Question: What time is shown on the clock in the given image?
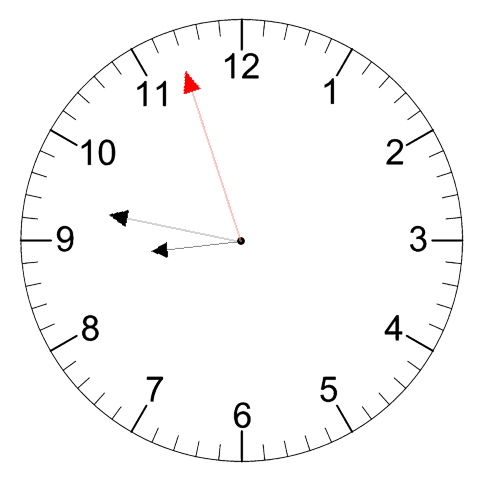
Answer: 08:46:57